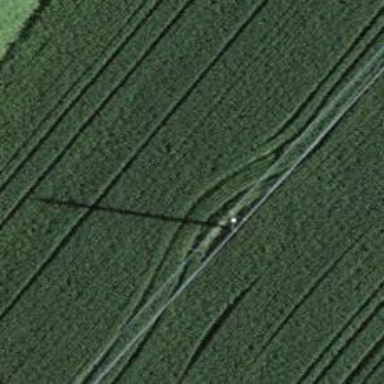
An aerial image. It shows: Minor power line.